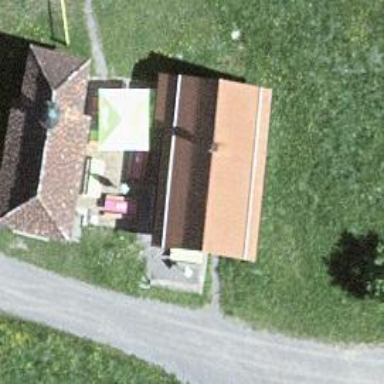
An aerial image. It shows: Restaurant.